Question: What is Cocoa control for implementing Search Panel of Google Chrome or Safari ? I mean I'd like to implement a panel that appears below toolbar and containing a textfield plus next and prev button. I don't mind if it is similar to Chrome or Safari.

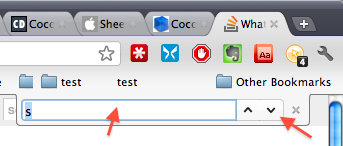
Answer: There is no built-in control with that appearance or behaviour. You will have to roll your own.